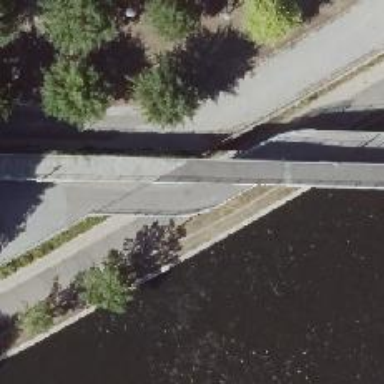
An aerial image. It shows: Covered tunnel with asphalt footway.